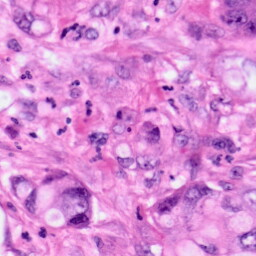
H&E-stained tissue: Pancreatic